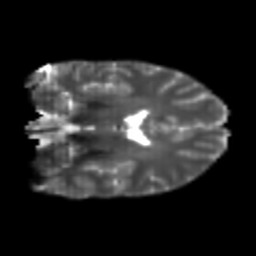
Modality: T2w
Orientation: coronal
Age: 20
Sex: female
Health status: healthy
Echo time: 0.074 s